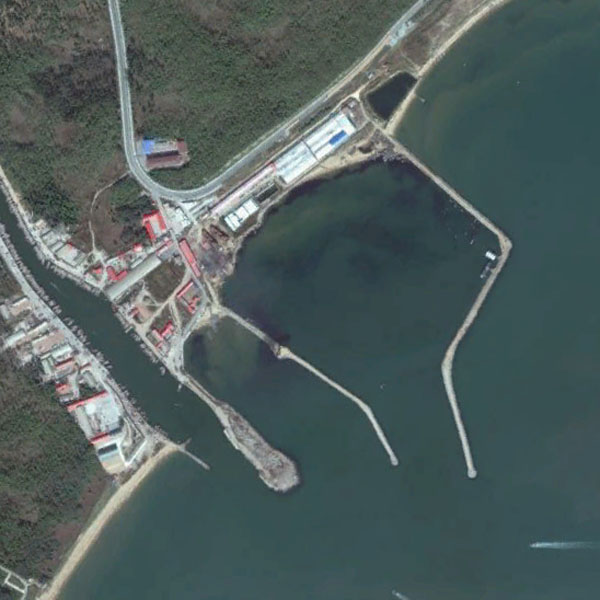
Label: Port